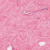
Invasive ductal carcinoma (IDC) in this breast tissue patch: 0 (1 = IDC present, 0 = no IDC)